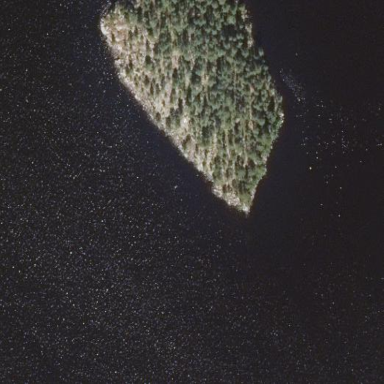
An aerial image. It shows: Islet covered with woodland.